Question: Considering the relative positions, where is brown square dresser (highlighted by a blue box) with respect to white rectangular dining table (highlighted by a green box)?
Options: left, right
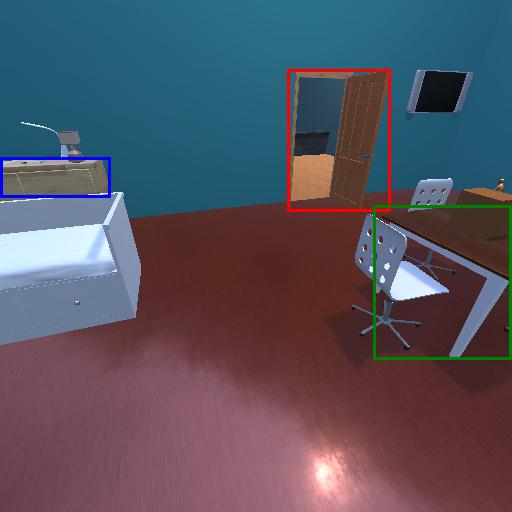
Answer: left